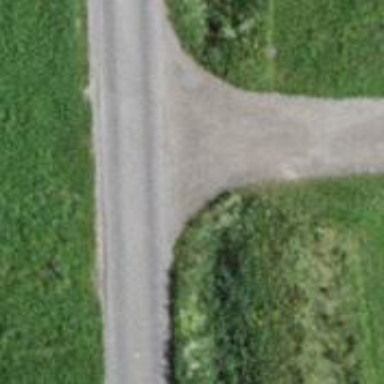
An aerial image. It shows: Unclassified road with asphalt surface meant for agricultural vehicles.